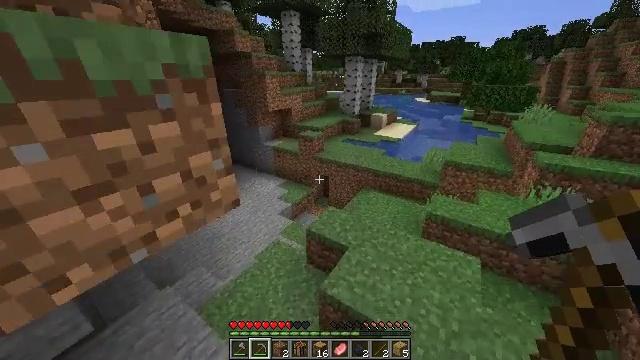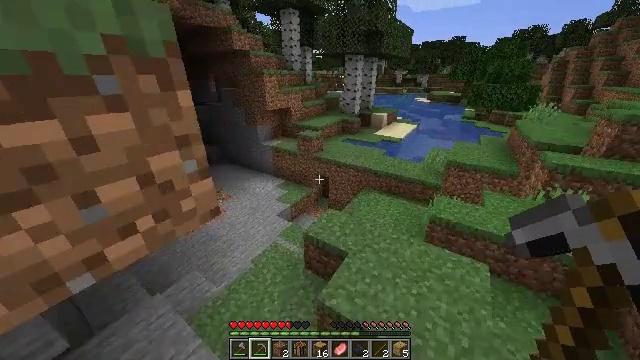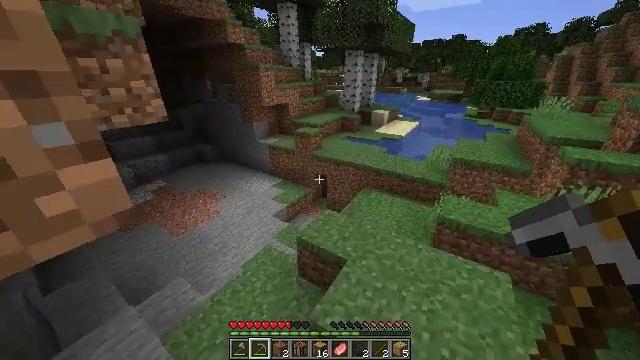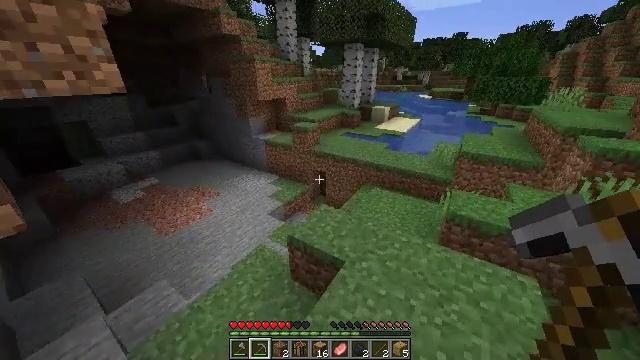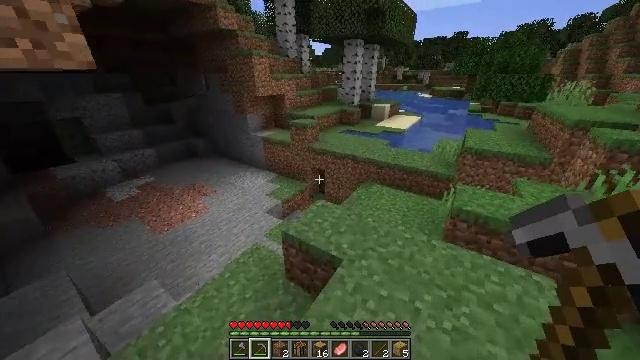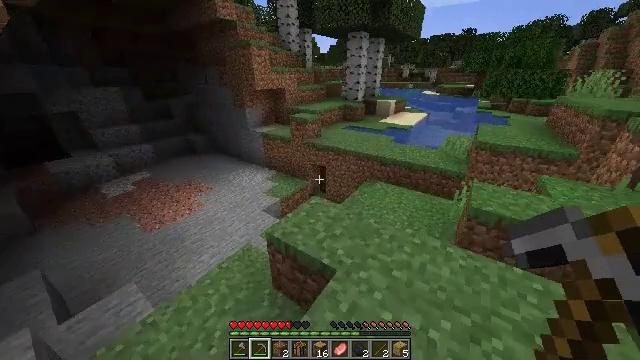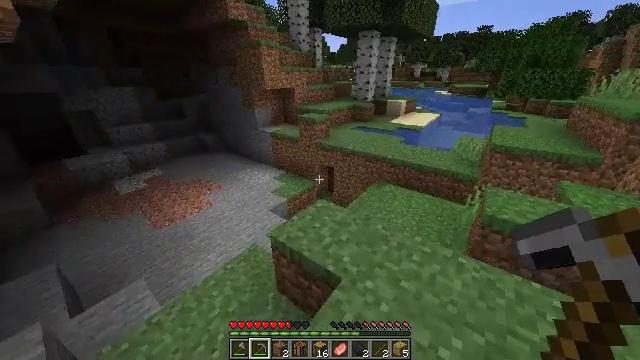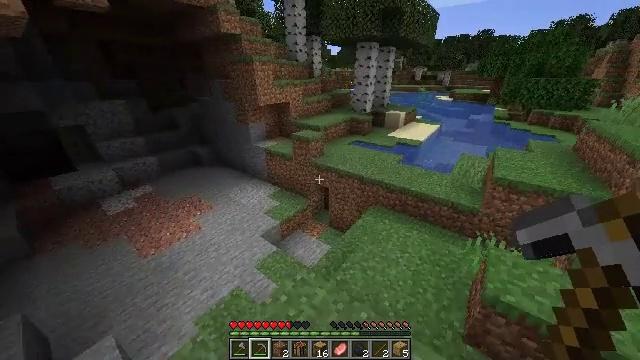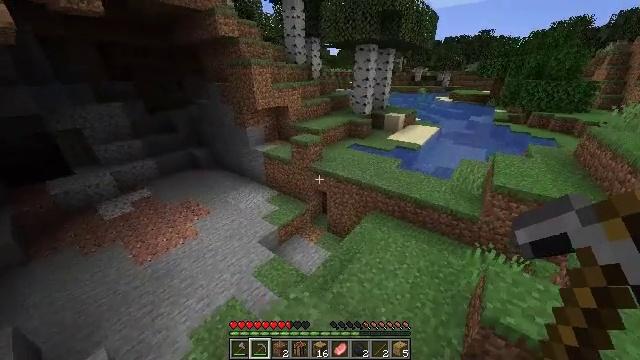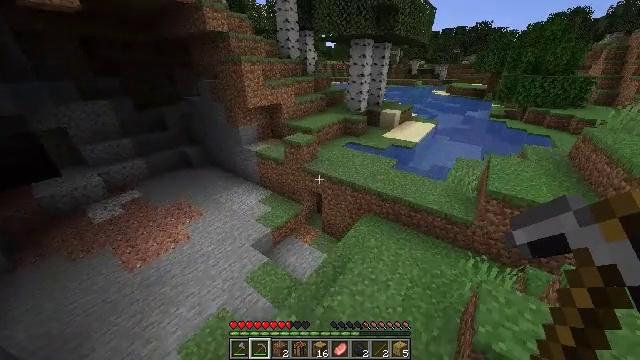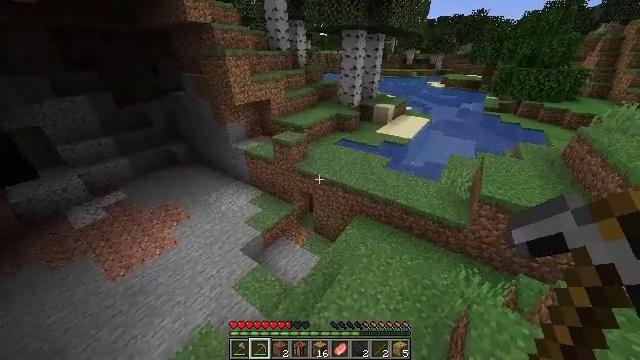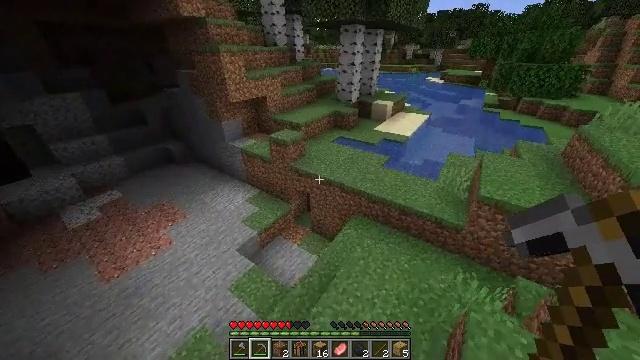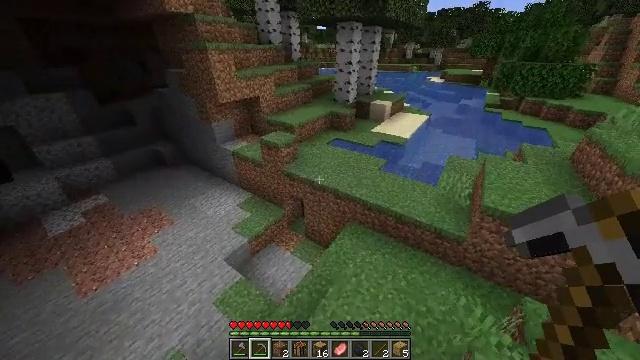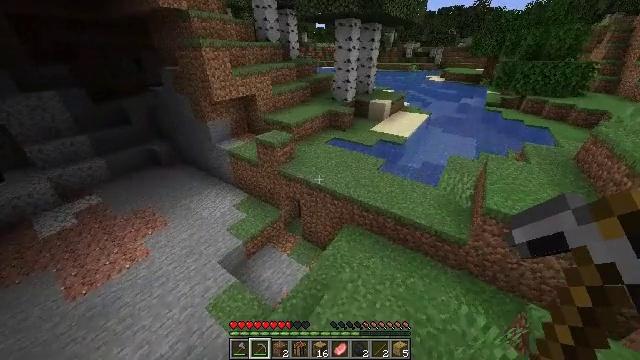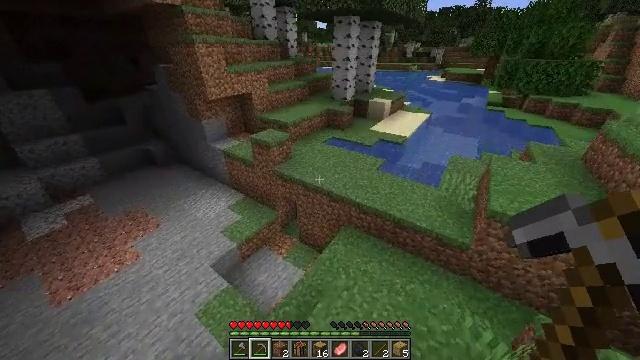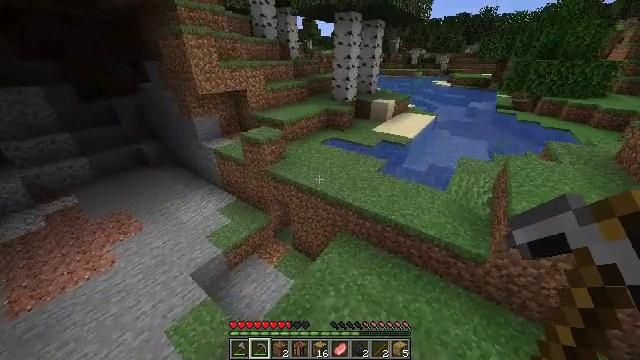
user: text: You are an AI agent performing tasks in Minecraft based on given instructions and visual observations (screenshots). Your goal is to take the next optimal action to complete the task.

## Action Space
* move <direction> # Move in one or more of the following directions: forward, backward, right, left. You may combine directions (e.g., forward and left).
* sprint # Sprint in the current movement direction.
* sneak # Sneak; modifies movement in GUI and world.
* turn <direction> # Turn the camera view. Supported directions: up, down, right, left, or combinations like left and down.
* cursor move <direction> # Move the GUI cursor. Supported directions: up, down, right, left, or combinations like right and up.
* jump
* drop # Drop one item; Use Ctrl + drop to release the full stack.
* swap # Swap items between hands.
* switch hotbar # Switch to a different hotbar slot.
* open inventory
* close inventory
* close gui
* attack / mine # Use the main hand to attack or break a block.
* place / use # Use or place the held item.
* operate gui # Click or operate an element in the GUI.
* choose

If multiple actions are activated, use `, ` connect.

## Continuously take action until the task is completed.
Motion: motion action
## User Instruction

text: Harvest the lily pad from the surface of water.
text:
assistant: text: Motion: move forward and move right, sprint, jump
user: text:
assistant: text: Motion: move forward and move right, sprint, jump
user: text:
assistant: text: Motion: move forward and move right, sprint, jump
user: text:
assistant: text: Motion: move forward and move right, sprint
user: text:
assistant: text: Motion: move forward and move right, sprint, turn left
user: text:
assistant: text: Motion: move forward and move right, sprint, turn left, jump
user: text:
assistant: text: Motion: move forward and move right, sprint, jump
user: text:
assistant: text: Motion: move forward and move right, sprint, jump
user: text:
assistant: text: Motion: move forward and move right, sprint, turn down, jump
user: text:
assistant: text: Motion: move forward and move right, sprint, turn right and down, jump
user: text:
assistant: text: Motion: move forward and move right, sprint, turn down, jump
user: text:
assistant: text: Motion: move forward and move right, sprint, jump
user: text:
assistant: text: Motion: move forward and move right, sprint, jump
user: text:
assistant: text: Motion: move forward and move right, sprint, jump
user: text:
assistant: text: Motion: move forward and move right, sprint, turn left and up
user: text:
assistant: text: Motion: move forward and move right, sprint, turn up
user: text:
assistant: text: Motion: move forward, sprint, turn up
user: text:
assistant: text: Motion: move forward, sprint
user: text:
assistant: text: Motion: move forward, sprint
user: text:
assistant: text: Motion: move forward, sprint
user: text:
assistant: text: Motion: move forward, sprint, turn left, jump
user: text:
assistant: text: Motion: move forward, sprint, turn left and up, jump
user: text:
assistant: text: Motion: move forward, sprint, turn left and up, jump
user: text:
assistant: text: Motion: move forward, sprint, turn left and up, jump
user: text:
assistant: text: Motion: move forward, sprint, turn left and up, jump
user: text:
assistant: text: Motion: move forward, sprint, turn left and up, jump
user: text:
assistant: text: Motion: move forward, sprint, turn left
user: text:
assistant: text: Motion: move forward and move right, sprint, turn left
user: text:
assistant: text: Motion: move forward and move right, sprint, turn left
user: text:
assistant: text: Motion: move forward and move right, sprint, turn left